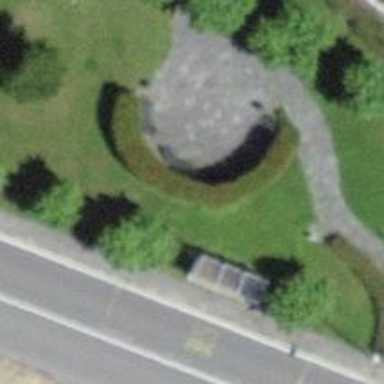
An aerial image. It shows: Black bench.